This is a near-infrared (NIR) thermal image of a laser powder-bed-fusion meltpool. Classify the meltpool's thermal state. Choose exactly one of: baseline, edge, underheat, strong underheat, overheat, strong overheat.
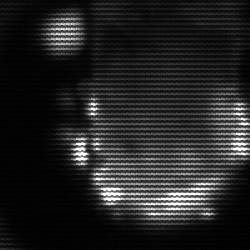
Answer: baseline